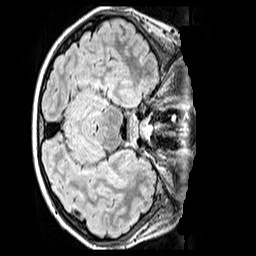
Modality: FLAIR
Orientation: axial
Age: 10
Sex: male
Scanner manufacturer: siemens
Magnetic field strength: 3 T
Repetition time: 5 s
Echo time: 0.388 s